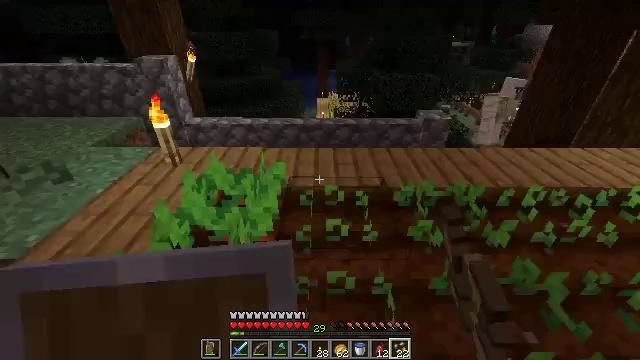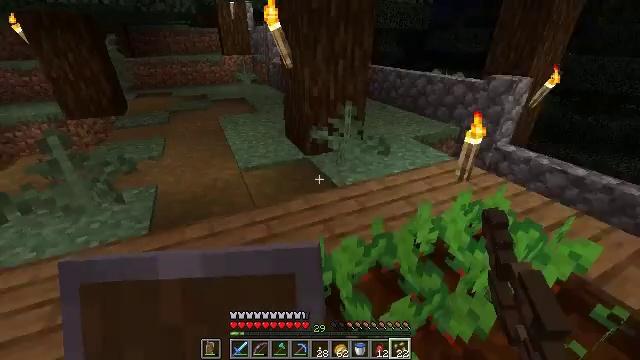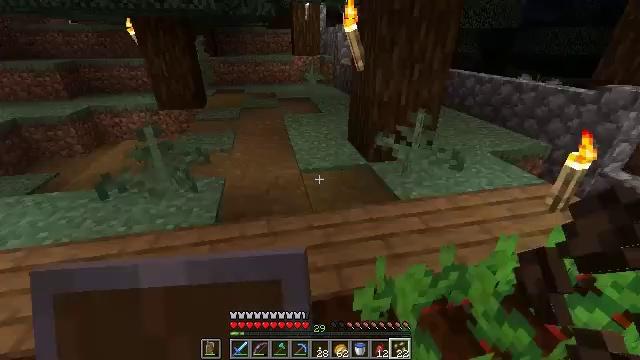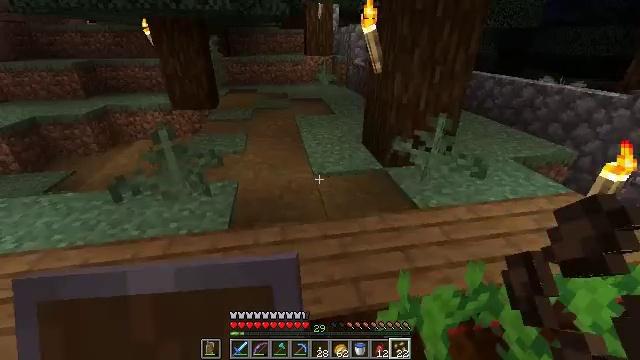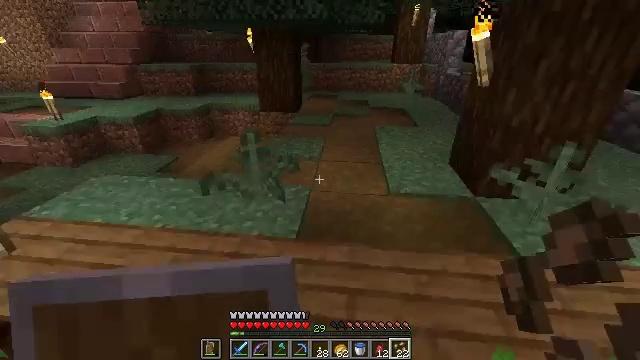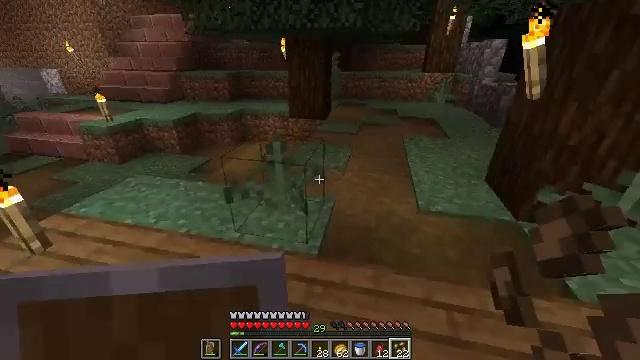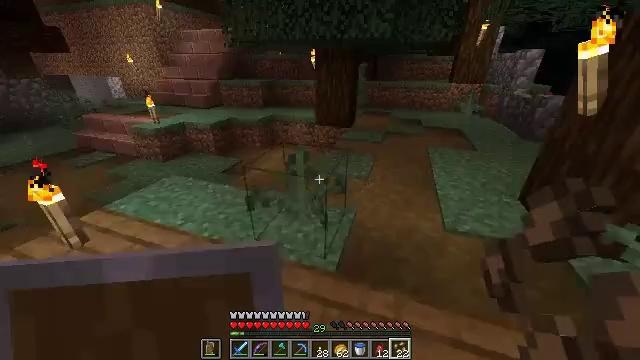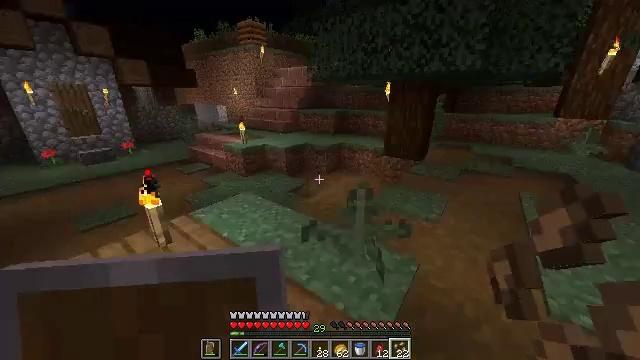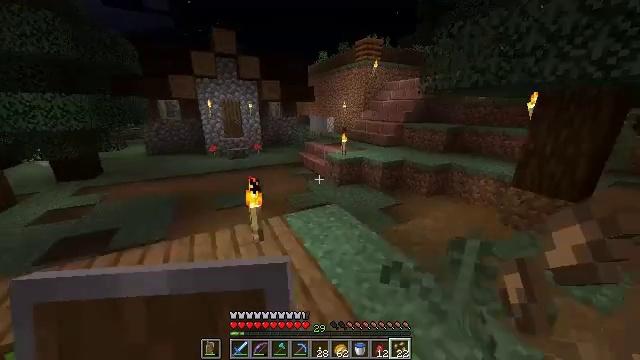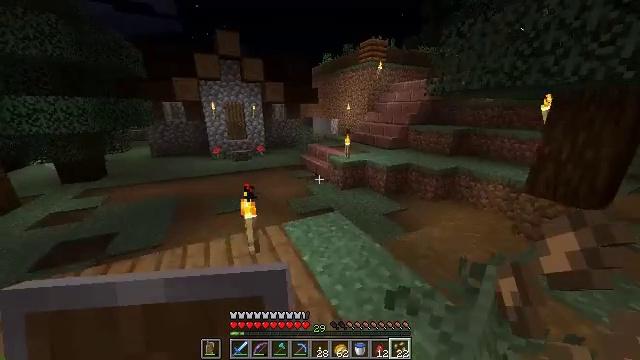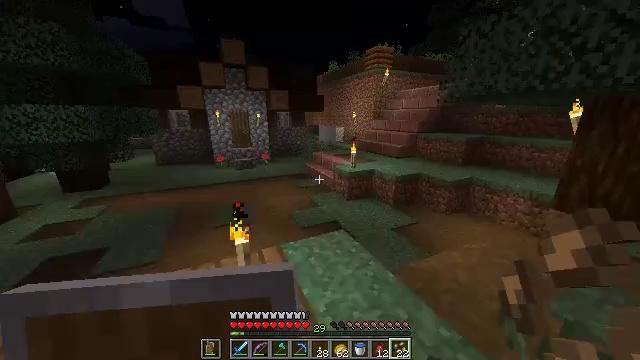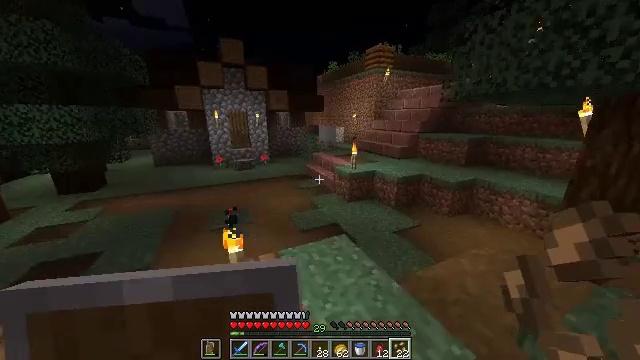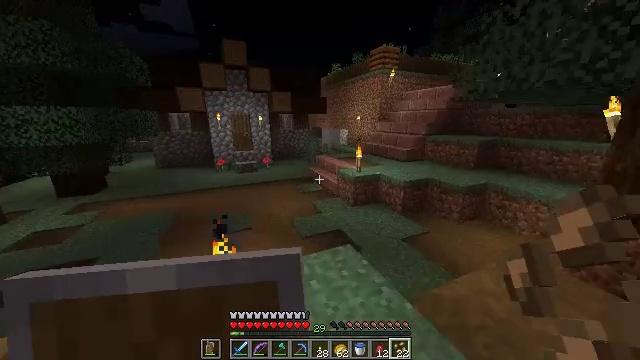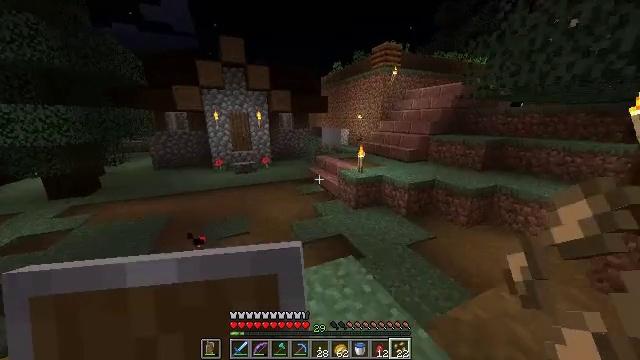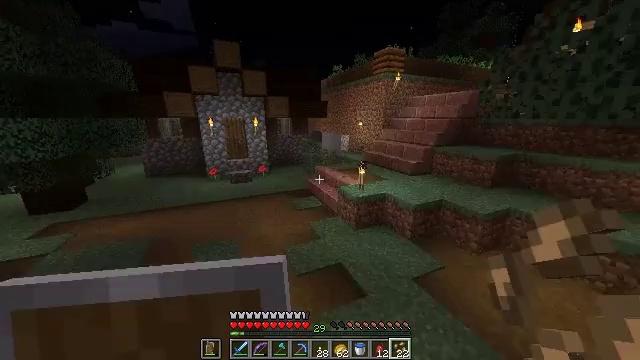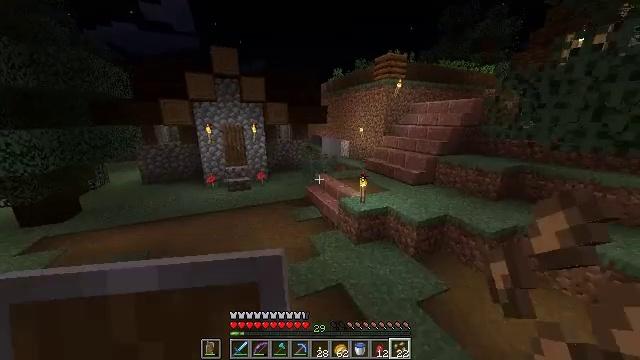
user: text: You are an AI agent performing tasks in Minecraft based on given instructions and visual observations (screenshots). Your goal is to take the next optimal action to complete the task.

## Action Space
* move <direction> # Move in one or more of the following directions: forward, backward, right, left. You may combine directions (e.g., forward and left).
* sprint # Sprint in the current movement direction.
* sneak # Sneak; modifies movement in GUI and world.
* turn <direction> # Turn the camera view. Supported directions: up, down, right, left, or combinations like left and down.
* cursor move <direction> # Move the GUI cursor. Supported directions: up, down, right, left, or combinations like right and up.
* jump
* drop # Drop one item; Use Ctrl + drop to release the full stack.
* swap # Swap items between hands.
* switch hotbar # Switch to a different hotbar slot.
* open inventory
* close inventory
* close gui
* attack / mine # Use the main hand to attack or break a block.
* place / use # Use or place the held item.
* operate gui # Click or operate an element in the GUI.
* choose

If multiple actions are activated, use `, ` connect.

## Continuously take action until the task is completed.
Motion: motion action
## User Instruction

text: Collect the note block for reuse.
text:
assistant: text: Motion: move forward and move left, turn left and up
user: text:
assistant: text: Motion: move forward and move left, turn left
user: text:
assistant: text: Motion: move forward and move left, turn left
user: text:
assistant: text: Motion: move forward, sprint, turn left and up
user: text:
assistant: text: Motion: move forward, sprint, turn left
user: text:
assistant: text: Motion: move forward, sprint, turn left
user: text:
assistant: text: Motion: move forward, turn left and up
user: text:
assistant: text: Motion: move forward, sprint, turn left and up
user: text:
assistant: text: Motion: move forward, sprint, turn left
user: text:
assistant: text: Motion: move forward, sprint, turn left and up
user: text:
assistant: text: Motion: move forward
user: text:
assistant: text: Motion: move forward
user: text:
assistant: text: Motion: move forward
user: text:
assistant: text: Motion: move forward, jump
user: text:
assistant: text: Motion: move forward, jump
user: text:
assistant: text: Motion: move forward, jump
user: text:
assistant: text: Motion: move forward
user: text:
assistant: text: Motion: move forward
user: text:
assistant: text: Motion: move forward
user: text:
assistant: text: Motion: move forward
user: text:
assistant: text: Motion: move forward
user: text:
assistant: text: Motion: move forward, turn right and down
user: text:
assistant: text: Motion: move forward and move left, turn right and down
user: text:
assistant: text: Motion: move forward and move left, turn right and up
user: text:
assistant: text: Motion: move back and move left, turn right and up
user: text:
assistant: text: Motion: move back and move left, turn right and up
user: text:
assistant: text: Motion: move back, turn right
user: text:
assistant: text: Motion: move back, turn right and down
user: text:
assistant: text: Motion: move back, turn right and down
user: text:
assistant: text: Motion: move back, turn right and down